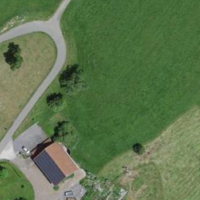
EUNIS habitat code: 24
Species observed at this site:
Petasites albus